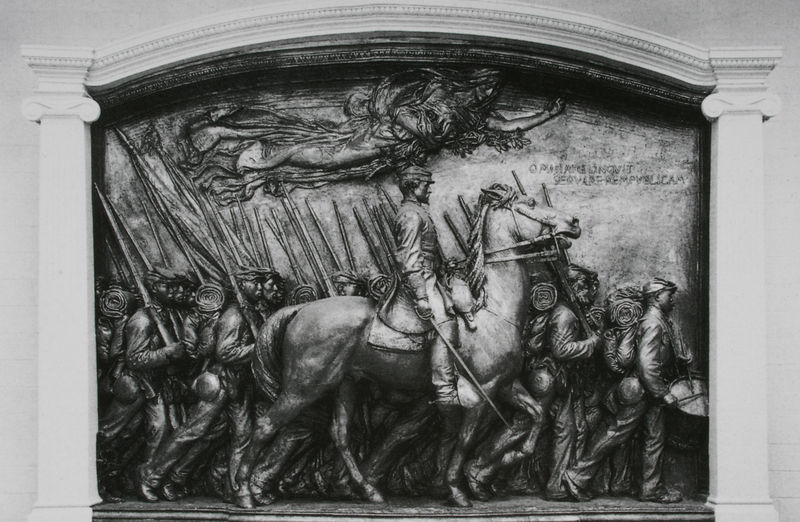
Titel: Memorial to Robert Gould Shaw and the 54th Regiment
Künstler: Augustus Saint-Gaudens
Standort: Boston (Massachusetts)
Institution: Boston Common
Schlagwörter: blätter, himmel, kampf, mann, weiß, menschen, ausschnitt, frau, grau, hell, marmor, männer, pfeiler, schwarz, säule, säulen, masse, muster, ornament, alt, kappe, mütze, mützen, profile, falten, silber, stein, feld, wind, gehen, figur, gewand, decke, bühne, tugend, fliegen, kamin, pferd, reiter, engel, hase, skulptur, beine, huf, mähne, reiten, sattel, schwanz, schweif, steigbügel, zaumzeug, zügel, relief, schrift, rahmung, kaminsims, sitze, bogen, fahne, flagge, hosen, gepäck, transport, zug, amerika, inszenierung, krieg, schlacht, könig, lanze, soldaten, tafel, inschrift, glanz, verzierung, glänzen, metall, bronze, plastik, foto, photographie, stolz, spanisch, flug, denkmal, plastisch, schwarzweiss, gebogen, militär, schwert, säbel, text, uniform, waffen, soldat, waffe, fliegend, getümmel, beschriftung, bismarck, degen, helm, offizier, allegorie, personifikation, göttin, trommel, anführer, armee, feldzug, heer, marsch, schimmel, kapitelle, kapitell, ranke, segmentbogen, fries, sims, triumph, helme, barett, voluten, gewehr, ionisch, kavallerie, ross, antik, götter, maul, krieger, zentral, general, schreiten, lanzen, speer, speere, usa, parade, rucksack, tornister, gewehre, gedenken, erinnerung, trommler, schwebend, marschieren, sezession, victoria, glück, kompanie, infanterie, grabmal, monument, gebälk, satteldecke, geist, heimkehr, latein, gedenktafel, relif, decken, friedensengel, siegesgöttin, bajonett, tross, bürgerkrieg, trommeln, gedrängt, soldate, flinten, bajonette, viktoria, feldflasche, fortuna, spiesse, heereszug, kriegerdenkmal, rucksäcke, kandare, siegesengel, bewaffnete, vorhersehung, baionetten, barette, bautel, constantin, fussmarsch, fußsoldaten, rücksack, schlafrole, trommelschläger, trommöler, wirwarr, sezessionskrieg, karabiner, ruckack